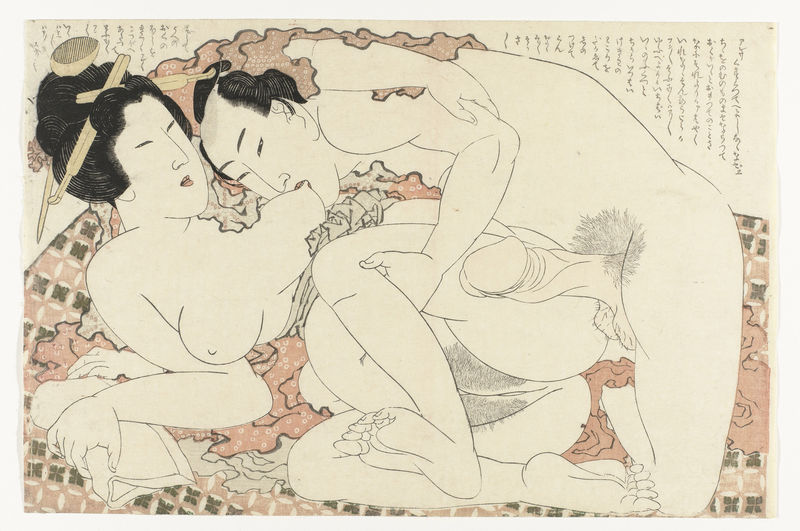
Titel: In borst bijtende man
Künstler: Katsushika Hokusai
Standort: Amsterdam
Institution: Rijksmuseum
Schlagwörter: beige, hands, kiss, red, women, arm, black, hair, woman, bed, japanese, patterns, brown, man, naked, nude, nudity, orange, feet, mat, graphic, couple, breast, love, large, balls, legs, cloth, breasts, chinese, lying, asian, japan, china, erotic, forehead, oriental, erection, nipples, penis, pornographic, pubic, vagina, text, geisha, asien, holzschnitt, nacked, sex, fuck, brest, pornography, brows, toes, asia, boobs, tits, genitals, cuddle, nipple, samurai, matt, characters, pornographie, boob, porn, suckling, lick, testicles, scrotum, suck, pussy, wood block, penix, npple, fornicating, lovemaking, kamasutra, erecton, combs, erotica, mädels, erotik, maiko